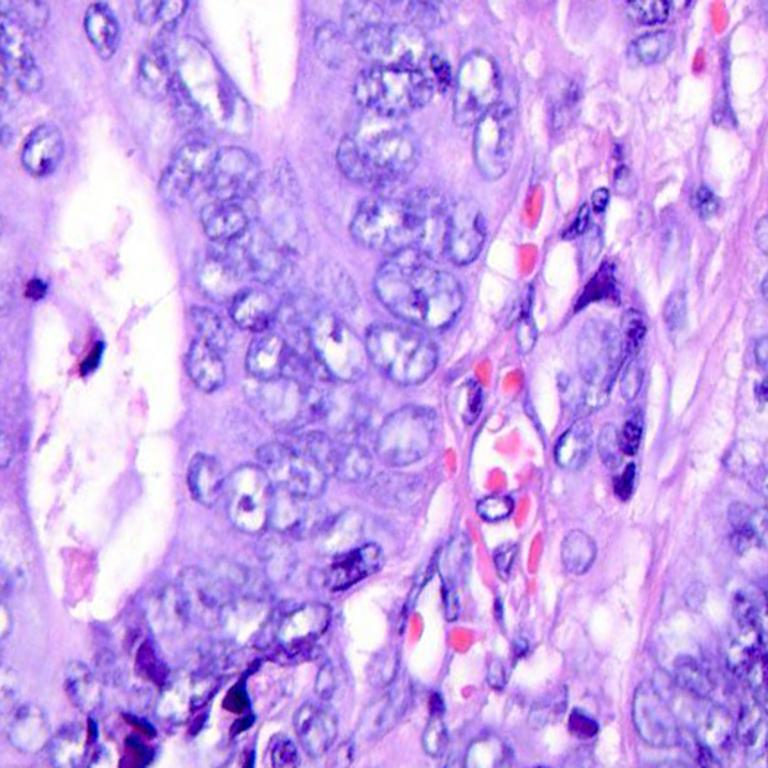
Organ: colon
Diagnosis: adenocarcinomas